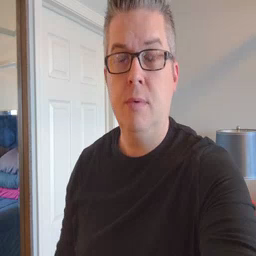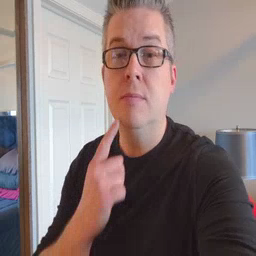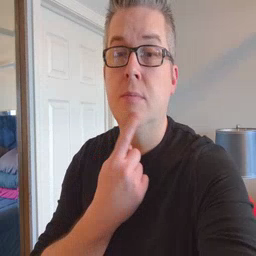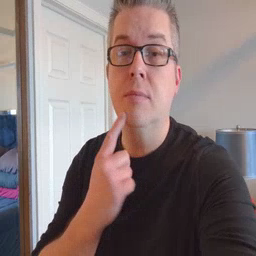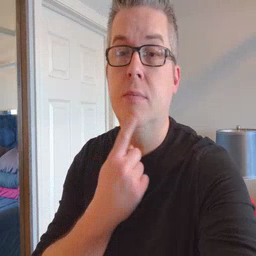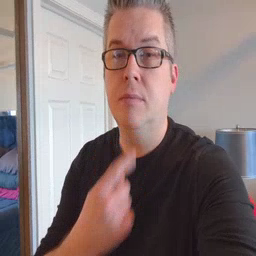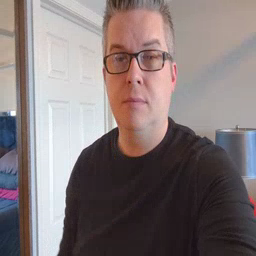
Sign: chin